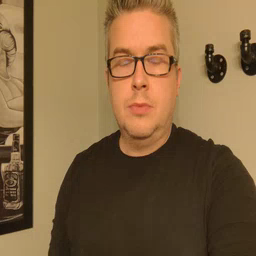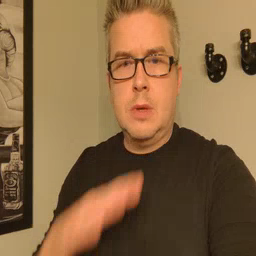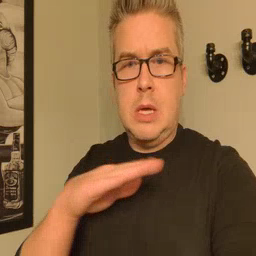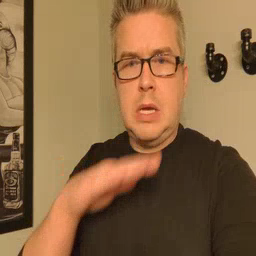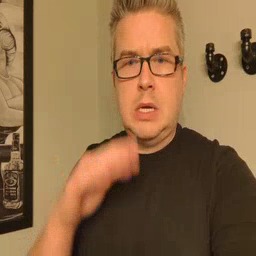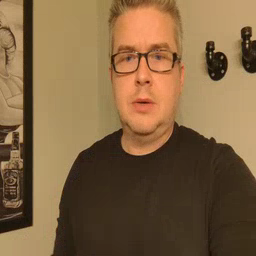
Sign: clean